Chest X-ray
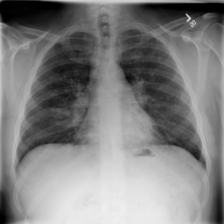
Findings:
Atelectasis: negative
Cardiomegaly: negative
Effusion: negative
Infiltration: positive
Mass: negative
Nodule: positive
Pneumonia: negative
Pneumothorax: negative
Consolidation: negative
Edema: negative
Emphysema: negative
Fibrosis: negative
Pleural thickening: negative
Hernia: negative